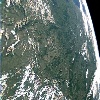
Label: land